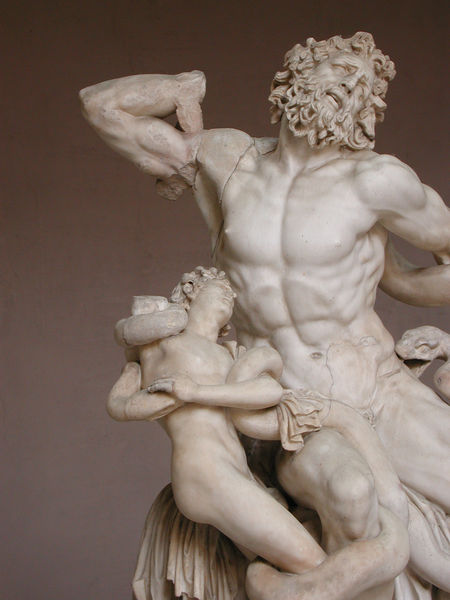
Titel: Laokoon-Gruppe
Künstler: Hagesandros
Institution: Rom, Palazzi Vaticani, Museo Pio-Clementino
Schlagwörter: akt, gott, kampf, kopf, mann, nackt, weiß, marmor, männer, paris, bart, stein, tod, figur, kind, vater, locken, kinder, skulptur, figuren, detail, muskeln, nabel, muskulös, schlange, kämpfen, priester, florenz, griechenland, schlangen, louvre, sohn, beissen, athen, verzweifelt, ringen, michelangelo, italienisch, laokoon, laokoongruppe, winckelmann, gibt, manngott, figt